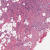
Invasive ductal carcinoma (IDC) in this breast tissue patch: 1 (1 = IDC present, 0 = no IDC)